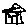
Label: house